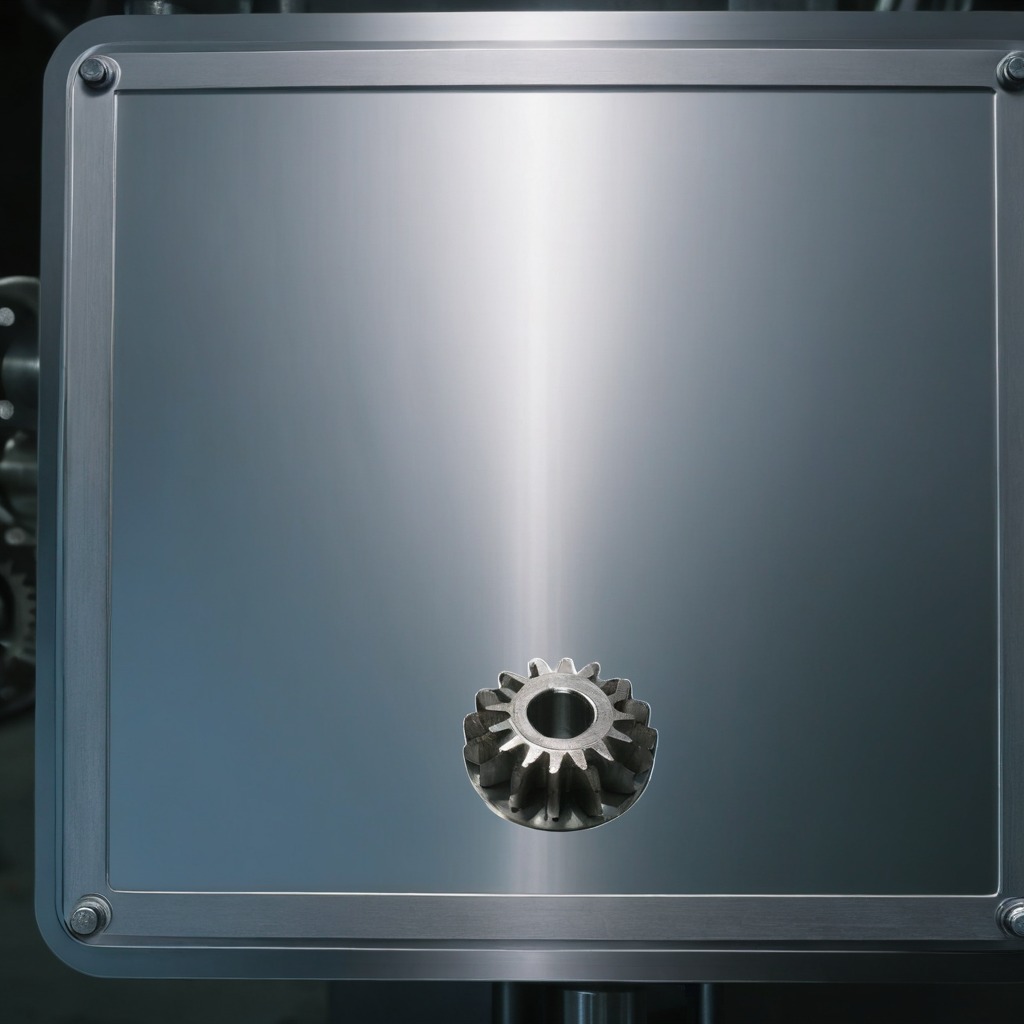
A steel gear with teeth lies on the metal table in the machine shop under fluorescent lights.